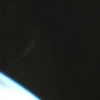
Label: space